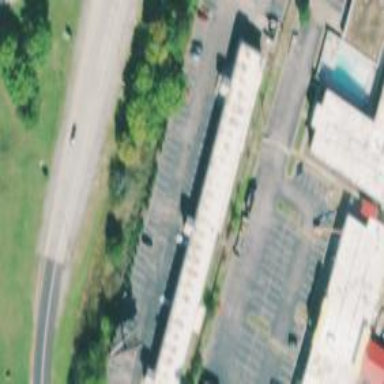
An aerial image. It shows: Hotel building.